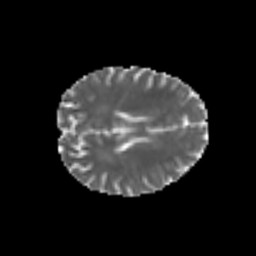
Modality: MD
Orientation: axial
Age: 25
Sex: male
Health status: healthy